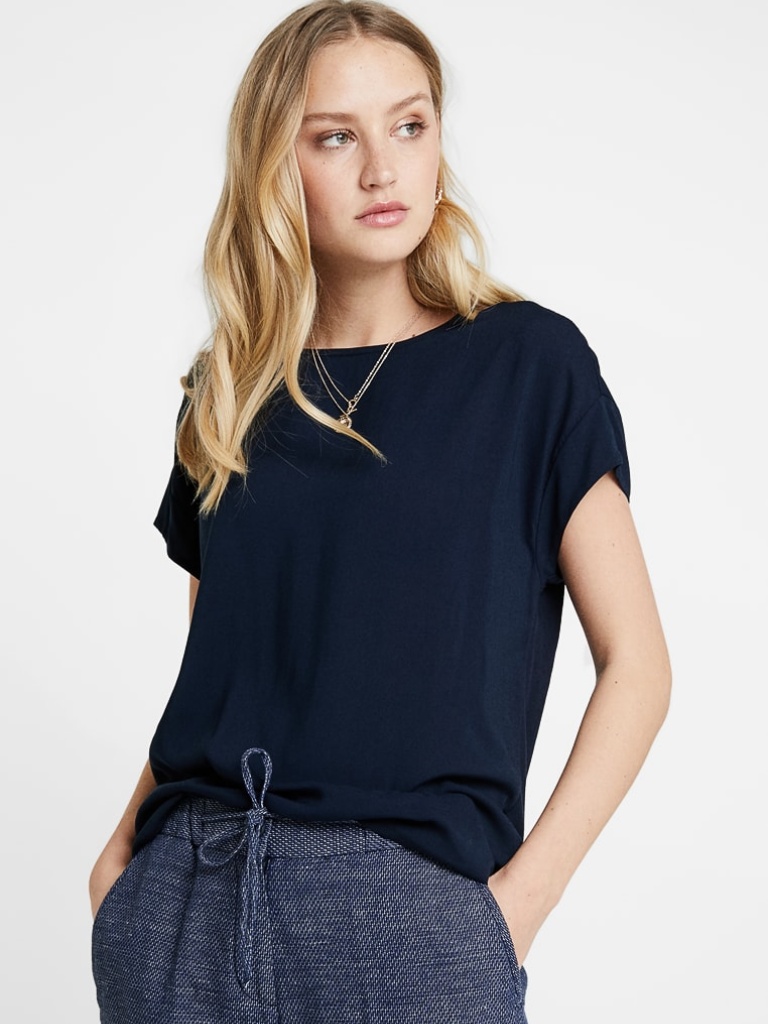
cotton relaxed short sleeve hip length Untucked crew t-shirt